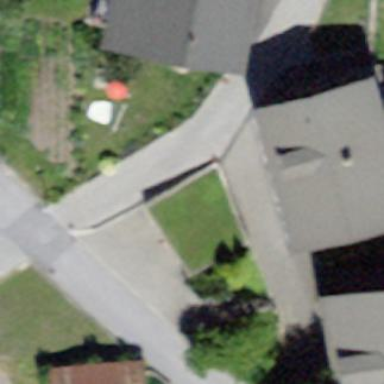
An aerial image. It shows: Garage.